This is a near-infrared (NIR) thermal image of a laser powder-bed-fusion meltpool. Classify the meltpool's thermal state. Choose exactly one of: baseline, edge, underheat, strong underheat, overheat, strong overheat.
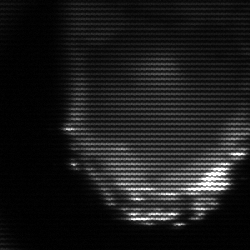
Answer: edge